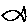
Label: fish